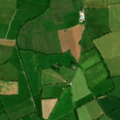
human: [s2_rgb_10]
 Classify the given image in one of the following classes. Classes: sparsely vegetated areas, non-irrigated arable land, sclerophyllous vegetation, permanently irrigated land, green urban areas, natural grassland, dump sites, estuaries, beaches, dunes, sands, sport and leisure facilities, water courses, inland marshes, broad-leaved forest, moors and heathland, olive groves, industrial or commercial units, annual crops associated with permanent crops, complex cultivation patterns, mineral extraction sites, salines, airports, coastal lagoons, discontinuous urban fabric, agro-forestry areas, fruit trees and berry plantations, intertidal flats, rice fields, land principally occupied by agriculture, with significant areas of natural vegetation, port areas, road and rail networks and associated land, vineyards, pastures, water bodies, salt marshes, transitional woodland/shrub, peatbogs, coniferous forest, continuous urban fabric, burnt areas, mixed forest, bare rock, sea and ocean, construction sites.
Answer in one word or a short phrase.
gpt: pastures